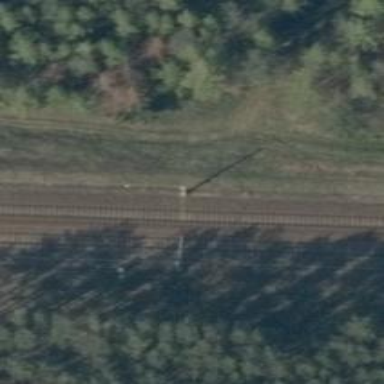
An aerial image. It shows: Railway milestone with catenary mast.